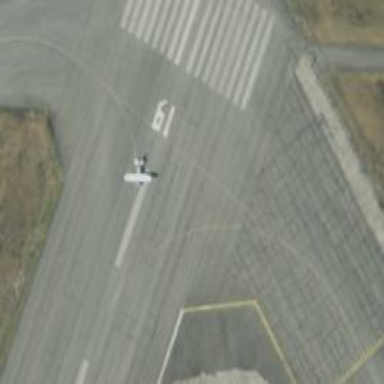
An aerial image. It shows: Image of taxiway at airport.